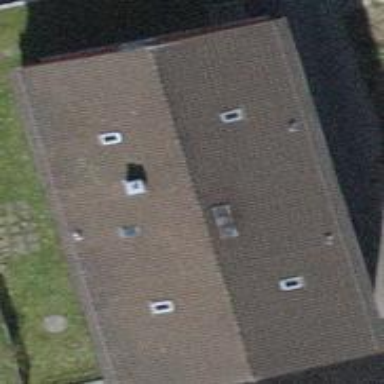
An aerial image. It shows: Gabled roof made of roof tiles on apartment building.